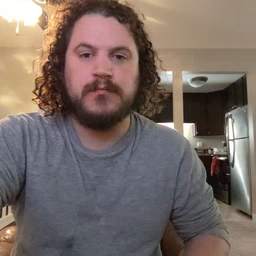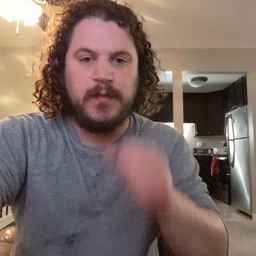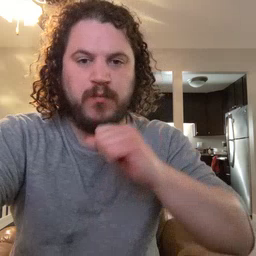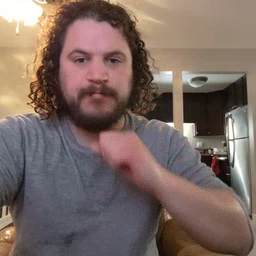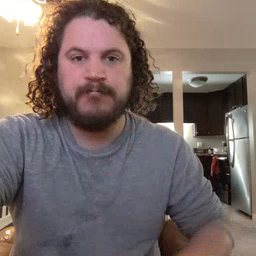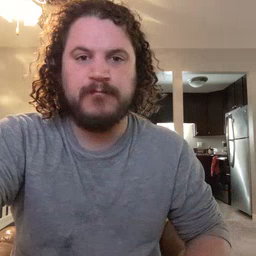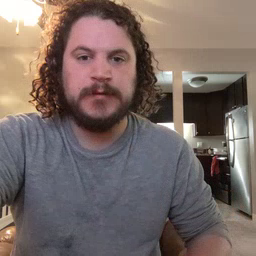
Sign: icecream